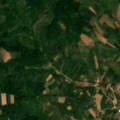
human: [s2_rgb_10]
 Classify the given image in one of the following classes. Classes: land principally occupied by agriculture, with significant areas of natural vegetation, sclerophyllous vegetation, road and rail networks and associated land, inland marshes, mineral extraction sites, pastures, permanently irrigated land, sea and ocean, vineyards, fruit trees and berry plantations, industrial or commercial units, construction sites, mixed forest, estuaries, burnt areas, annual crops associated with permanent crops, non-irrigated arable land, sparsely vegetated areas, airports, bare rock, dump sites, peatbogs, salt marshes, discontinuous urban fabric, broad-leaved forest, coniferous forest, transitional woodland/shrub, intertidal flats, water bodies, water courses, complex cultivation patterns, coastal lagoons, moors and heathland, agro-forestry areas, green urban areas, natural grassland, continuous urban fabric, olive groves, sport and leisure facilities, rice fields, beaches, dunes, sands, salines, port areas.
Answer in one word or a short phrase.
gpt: discontinuous urban fabric, non-irrigated arable land, complex cultivation patterns, land principally occupied by agriculture, with significant areas of natural vegetation, broad-leaved forest